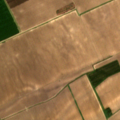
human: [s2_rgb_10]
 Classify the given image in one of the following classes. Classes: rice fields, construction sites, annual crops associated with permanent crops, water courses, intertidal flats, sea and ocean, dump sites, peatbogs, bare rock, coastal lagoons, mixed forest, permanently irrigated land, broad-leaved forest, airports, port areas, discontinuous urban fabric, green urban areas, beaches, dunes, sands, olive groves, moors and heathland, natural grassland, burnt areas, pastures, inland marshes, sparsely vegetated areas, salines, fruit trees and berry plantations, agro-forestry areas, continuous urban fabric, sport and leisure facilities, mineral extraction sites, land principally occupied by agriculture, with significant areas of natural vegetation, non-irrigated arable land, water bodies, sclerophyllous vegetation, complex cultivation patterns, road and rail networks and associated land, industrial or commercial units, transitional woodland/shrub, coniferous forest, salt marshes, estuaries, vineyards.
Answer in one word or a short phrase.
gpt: non-irrigated arable land